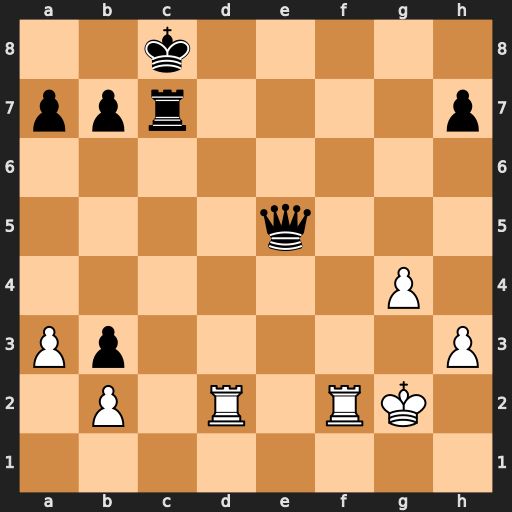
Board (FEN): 2k5/ppr4p/8/4q3/6P1/Pp5P/1P1R1RK1/8
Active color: w
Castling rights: -
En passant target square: -
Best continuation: Rf8+ Qe8 Rxe8#